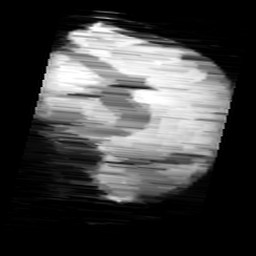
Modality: minIP
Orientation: sagittal
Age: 11
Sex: male
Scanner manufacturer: siemens
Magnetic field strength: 3 T
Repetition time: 0.027 s
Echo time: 0.02 s